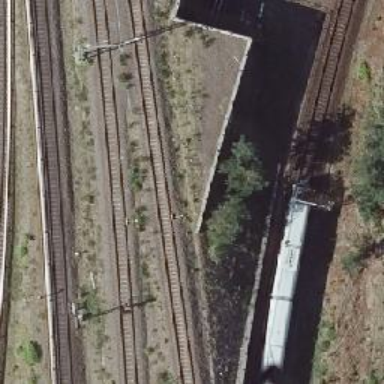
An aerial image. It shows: Tunnel for electrified light rail.